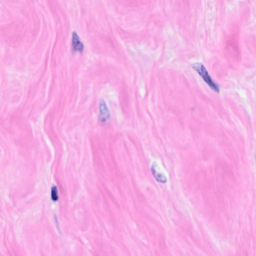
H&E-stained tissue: Breast